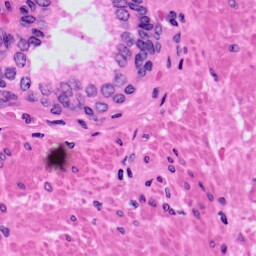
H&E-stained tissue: Prostate